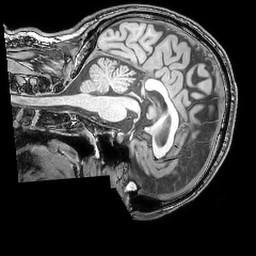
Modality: T1w
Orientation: sagittal
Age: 42
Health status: ill
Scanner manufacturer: philips
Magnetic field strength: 3 T
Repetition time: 0.007 s
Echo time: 0.0035 s